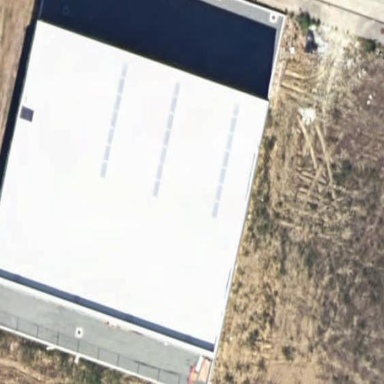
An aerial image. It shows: Industrial building.